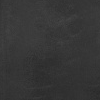
Atmospheric dust classification: dusty